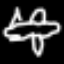
Label: airplane